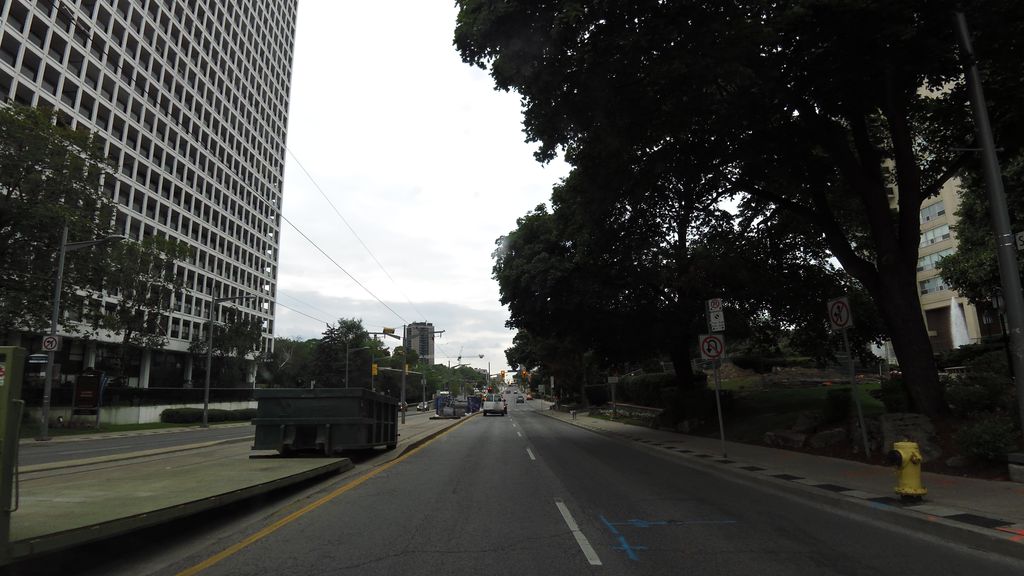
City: toronto